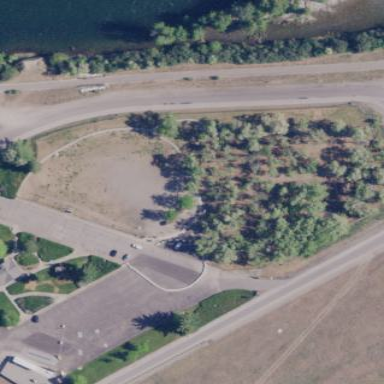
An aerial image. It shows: Dog park for leisure land.